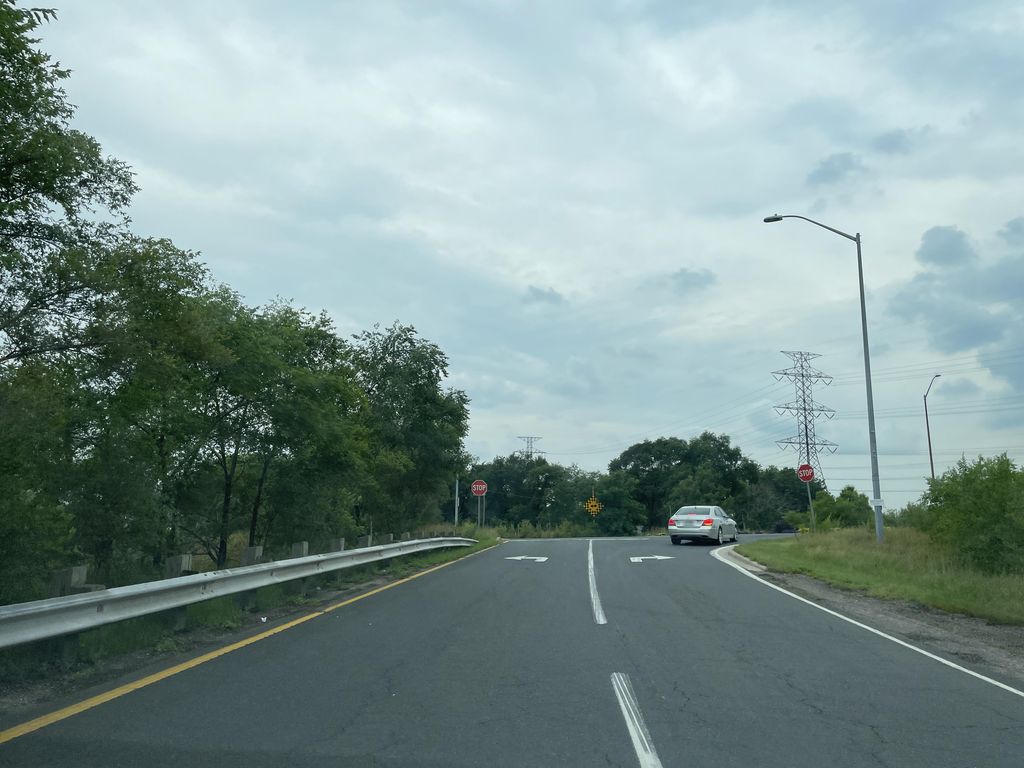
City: hamilton